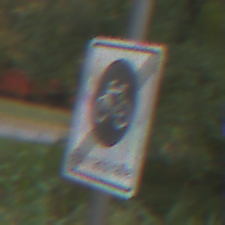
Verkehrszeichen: EndeFahrradstrasse
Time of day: Midday
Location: Outdoor (Nature)
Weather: Overcast
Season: Autumn
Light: Natural